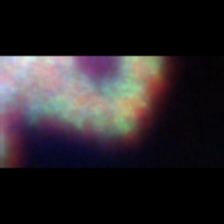
Taxon: Unknown_detritus
Group: Unknown